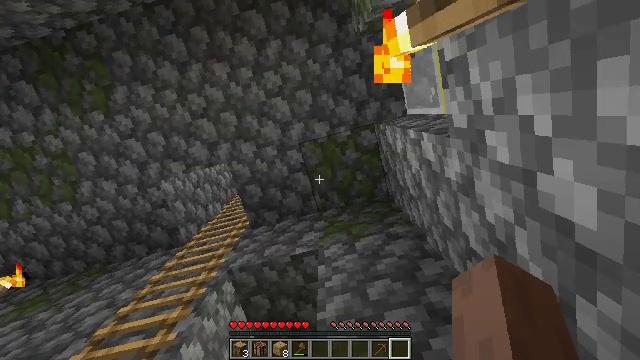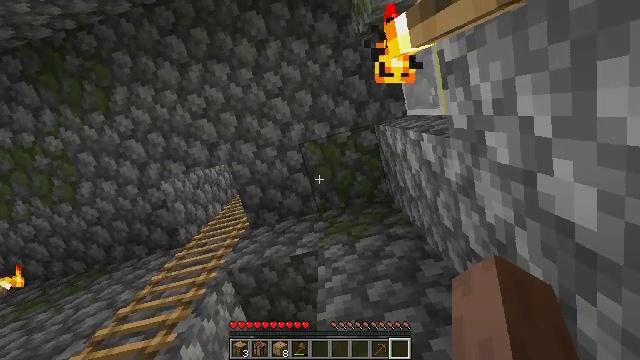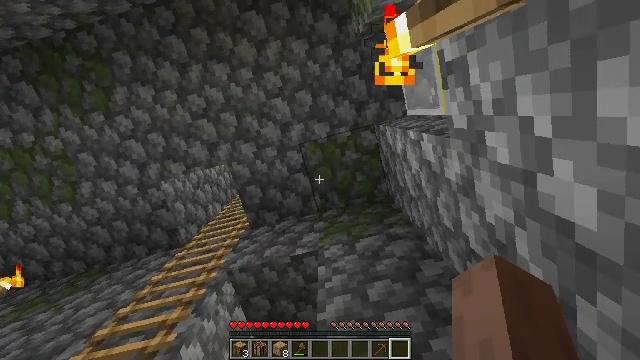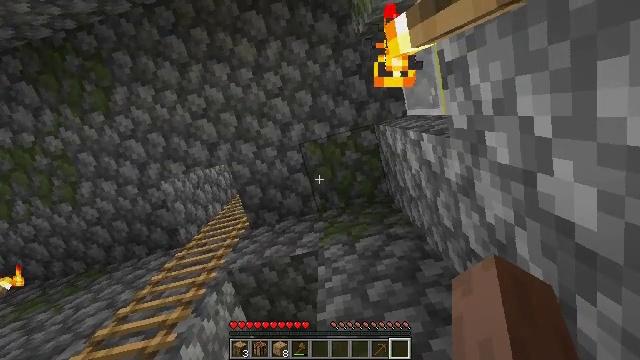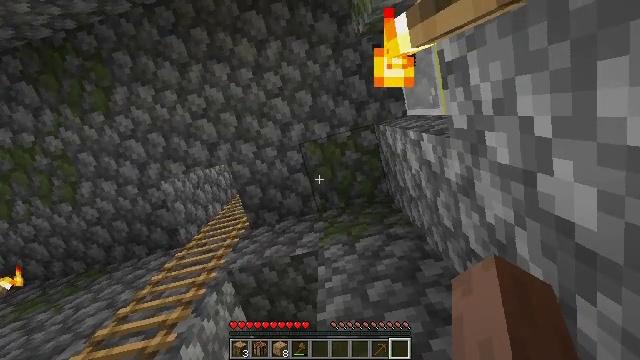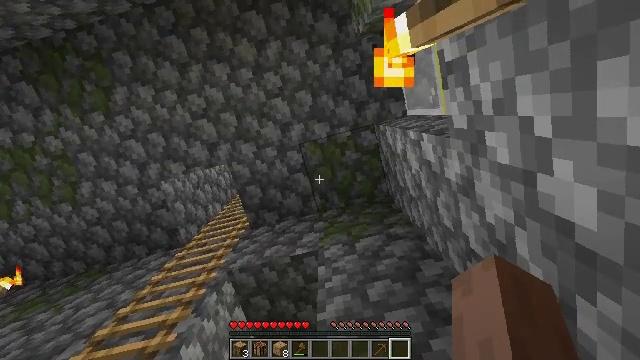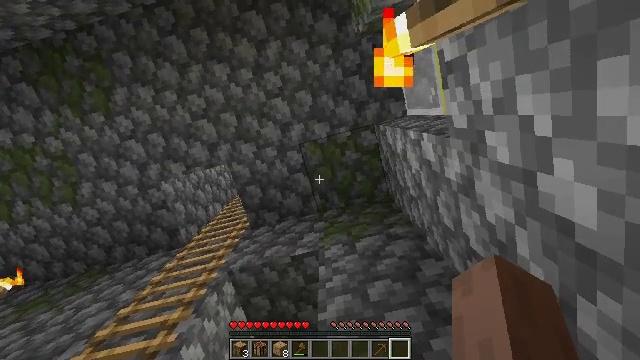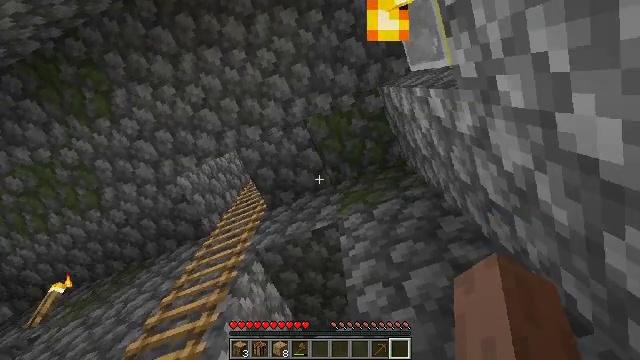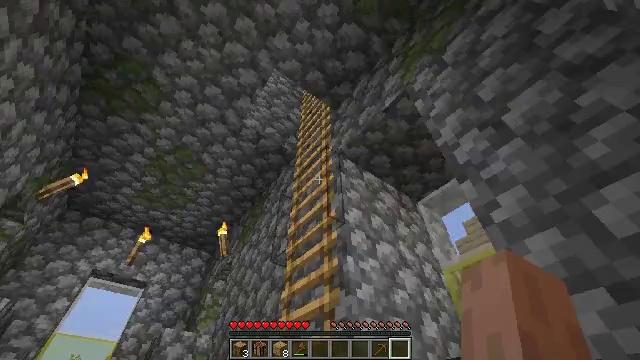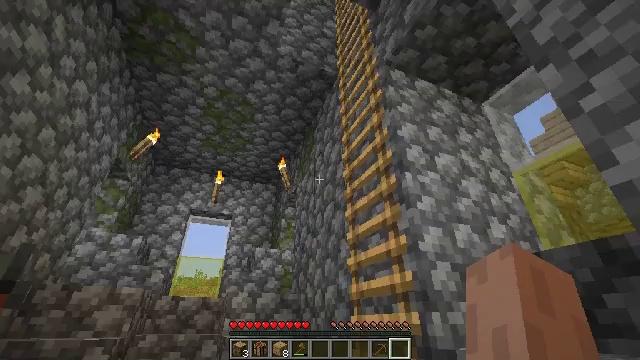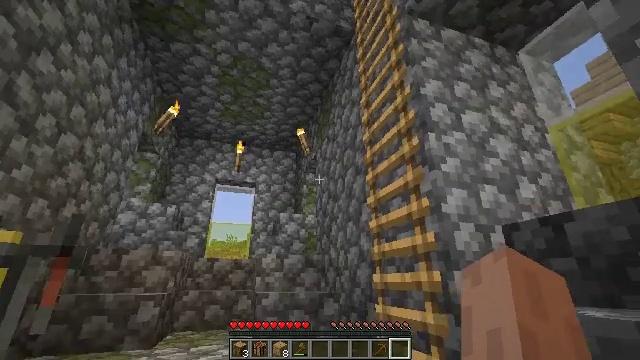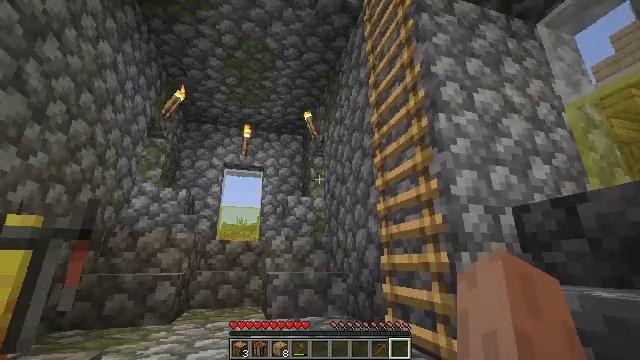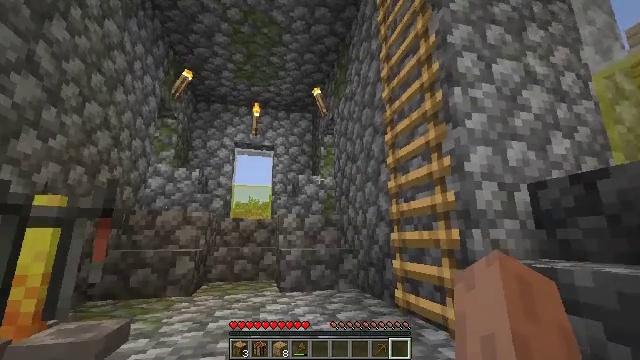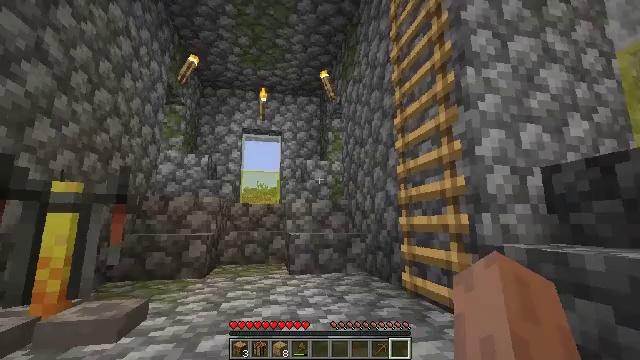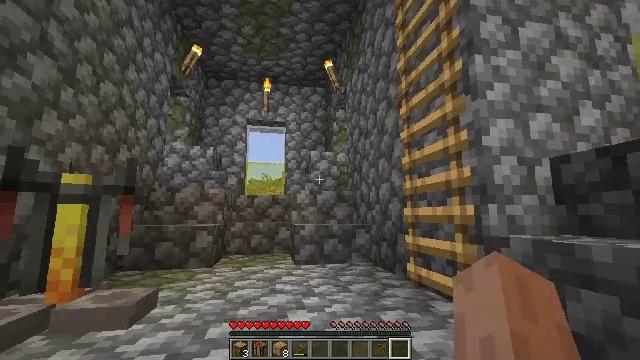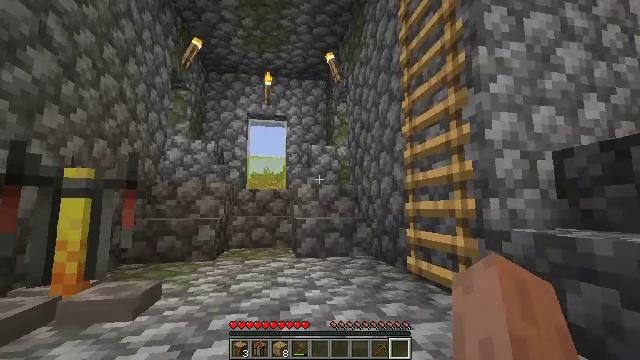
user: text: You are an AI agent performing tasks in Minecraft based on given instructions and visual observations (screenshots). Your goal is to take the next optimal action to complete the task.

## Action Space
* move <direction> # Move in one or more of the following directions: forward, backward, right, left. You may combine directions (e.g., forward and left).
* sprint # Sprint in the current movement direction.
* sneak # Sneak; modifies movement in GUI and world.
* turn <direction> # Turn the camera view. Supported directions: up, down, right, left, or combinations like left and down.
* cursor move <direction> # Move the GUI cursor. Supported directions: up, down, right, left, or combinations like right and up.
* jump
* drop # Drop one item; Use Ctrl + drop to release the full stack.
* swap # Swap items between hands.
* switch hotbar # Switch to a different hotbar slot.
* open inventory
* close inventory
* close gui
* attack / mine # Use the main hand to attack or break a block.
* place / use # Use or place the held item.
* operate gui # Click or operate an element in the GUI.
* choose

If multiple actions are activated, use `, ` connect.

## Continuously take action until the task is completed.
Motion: motion action
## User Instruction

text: Dig the grass path to transform it.
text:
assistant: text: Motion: no_op
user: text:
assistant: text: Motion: no_op
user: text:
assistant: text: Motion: no_op
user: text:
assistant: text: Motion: no_op
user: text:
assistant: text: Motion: no_op
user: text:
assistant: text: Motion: no_op
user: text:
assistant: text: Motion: turn left and down
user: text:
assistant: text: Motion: turn left and down
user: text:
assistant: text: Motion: turn left and down
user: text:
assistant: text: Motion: turn left and down
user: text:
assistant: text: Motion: turn left and down
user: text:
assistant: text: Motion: turn left and down
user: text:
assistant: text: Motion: turn left and down
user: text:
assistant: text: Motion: turn left and down
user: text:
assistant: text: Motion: turn down
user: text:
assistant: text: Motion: no_op
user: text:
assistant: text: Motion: no_op
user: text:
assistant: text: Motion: no_op
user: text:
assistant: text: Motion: no_op
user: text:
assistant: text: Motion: no_op
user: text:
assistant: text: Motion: no_op
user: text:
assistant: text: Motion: turn right and down
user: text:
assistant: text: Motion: turn right and down
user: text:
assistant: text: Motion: turn right and down
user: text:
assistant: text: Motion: turn right and down
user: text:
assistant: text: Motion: no_op
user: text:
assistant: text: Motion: no_op
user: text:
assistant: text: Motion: no_op
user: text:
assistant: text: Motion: no_op
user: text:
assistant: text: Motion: turn left and up